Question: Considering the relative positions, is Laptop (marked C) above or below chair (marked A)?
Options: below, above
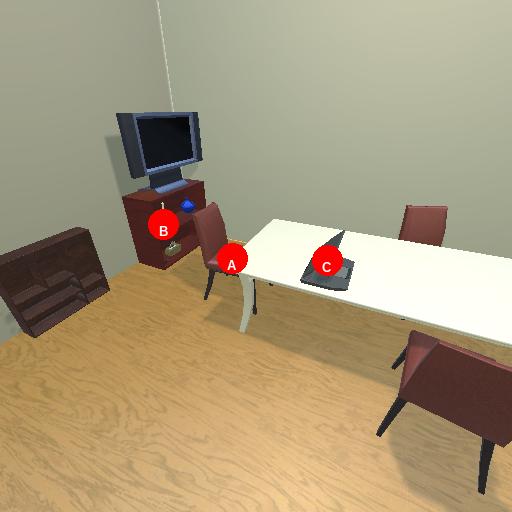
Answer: below